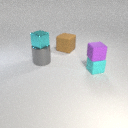
large brown rubber cube to the left of small cyan rubber cube